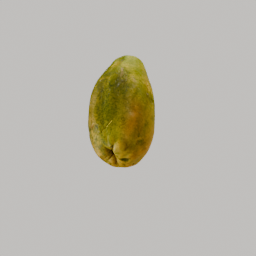
Label: decoration